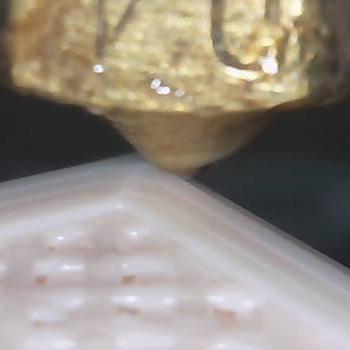
Flow rate: 112%